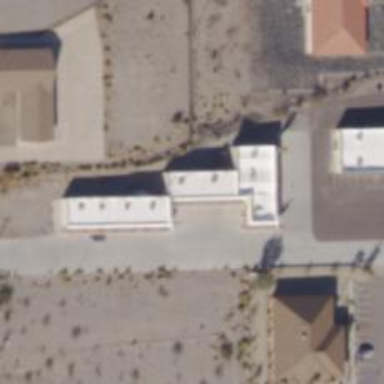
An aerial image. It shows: Healthcare clinic.